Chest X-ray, PA view. Patient: 42 years old, sex F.
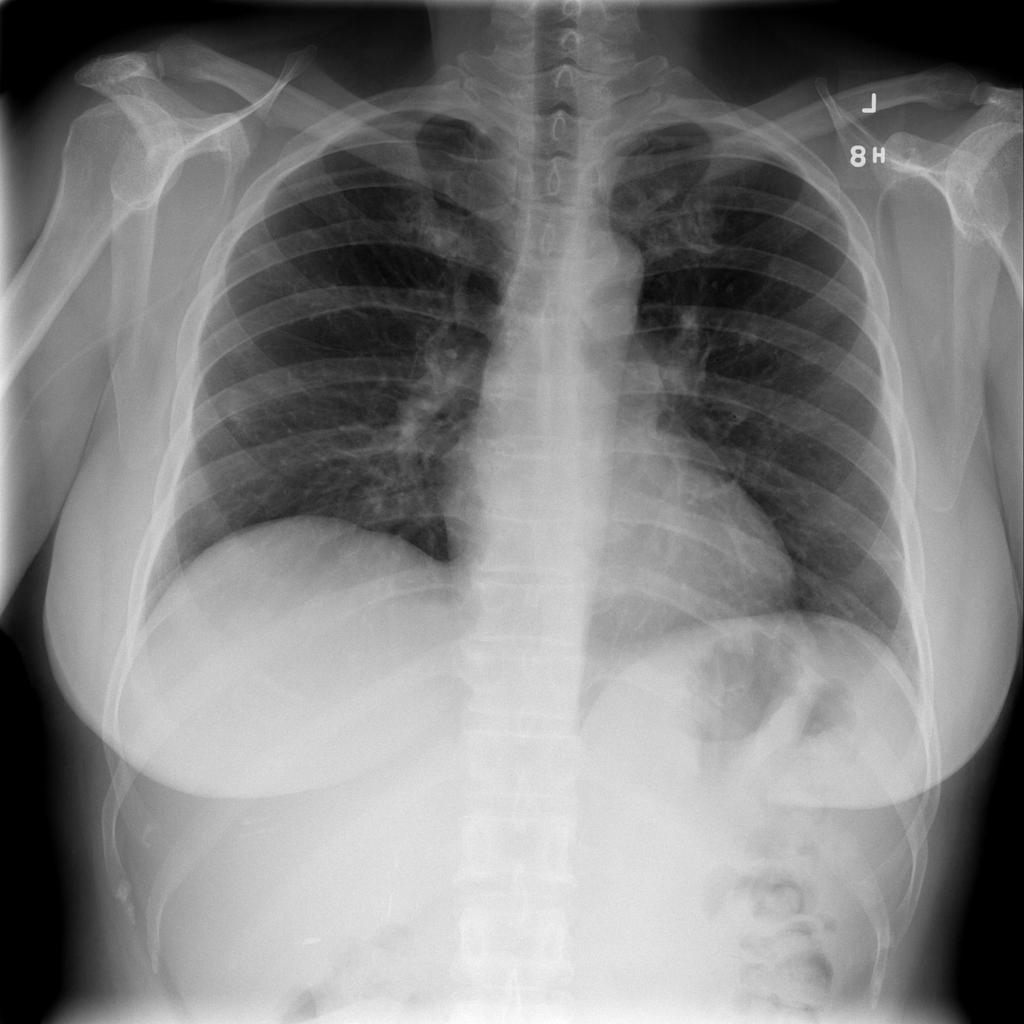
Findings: No Finding